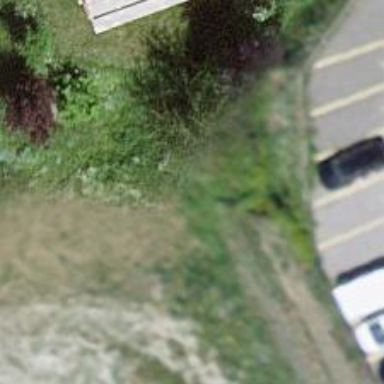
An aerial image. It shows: Retaining wall.